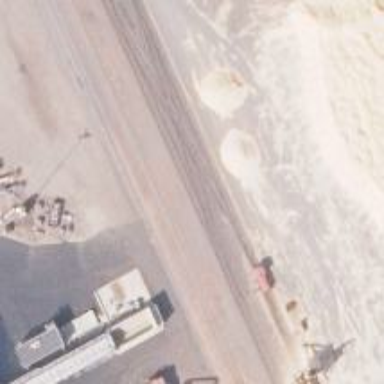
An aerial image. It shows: Rail spur service.